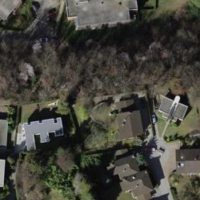
EUNIS habitat code: 54
Species observed at this site:
Parus major
Erithacus rubecula
Periparus ater
Streptopelia decaocto
Corvus cornix
Garrulus glandarius
Passer italiae
Columba palumbus
Picus viridis
Turdus merula